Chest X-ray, PA view. Patient: 66 years old, sex M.
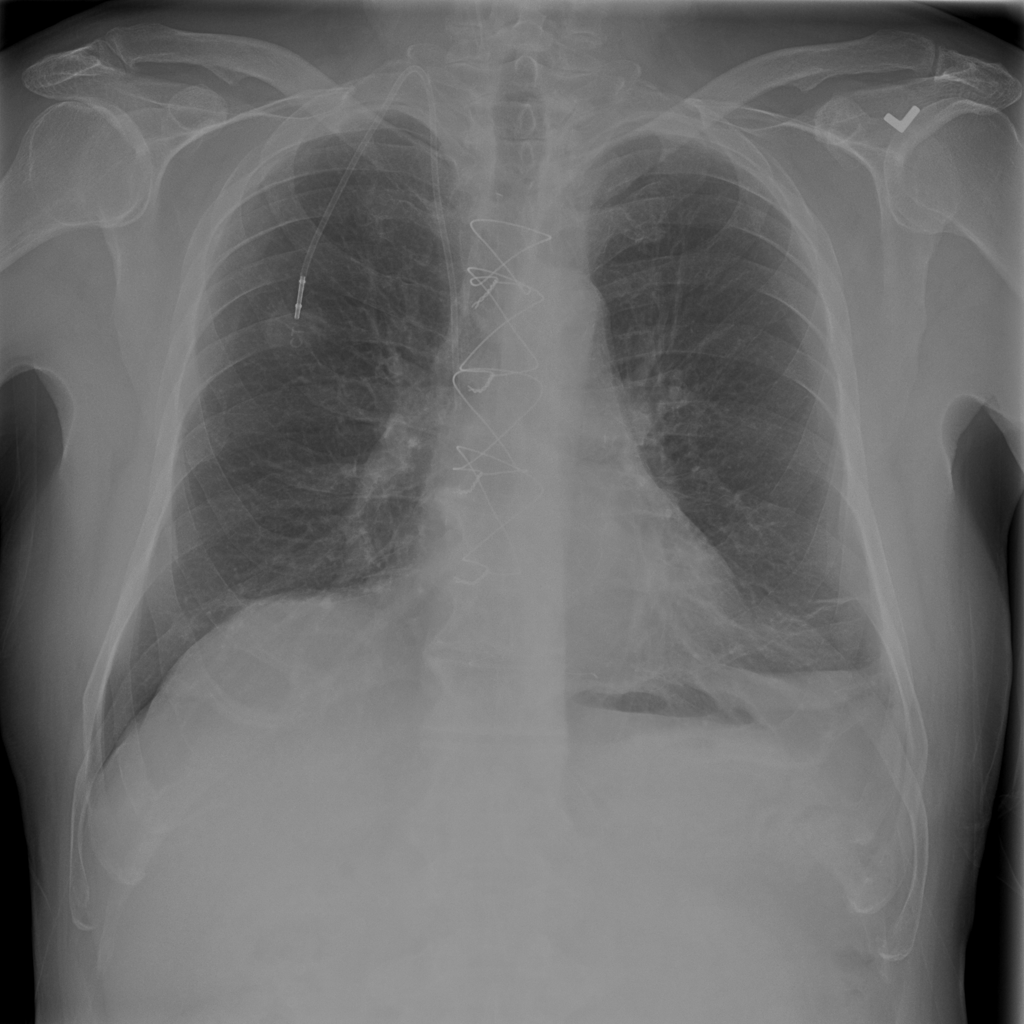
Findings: No Finding